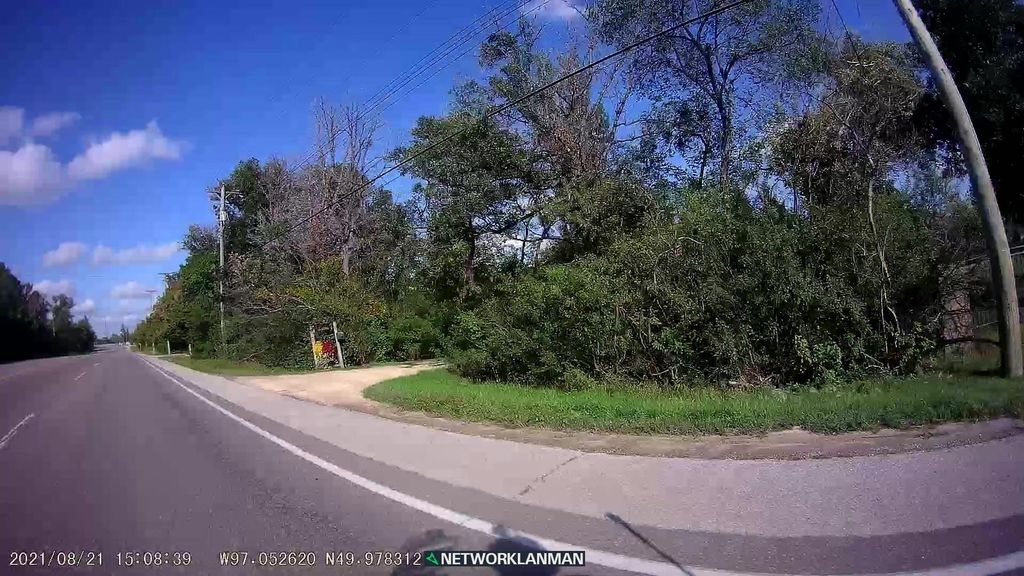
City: winnipeg